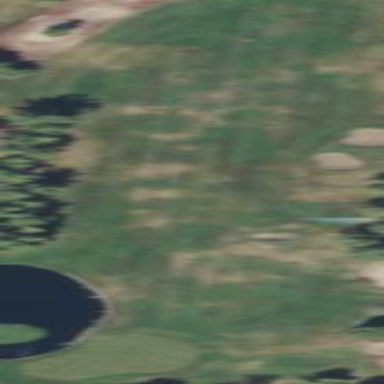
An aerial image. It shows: Grassy area designated as golf fairway.